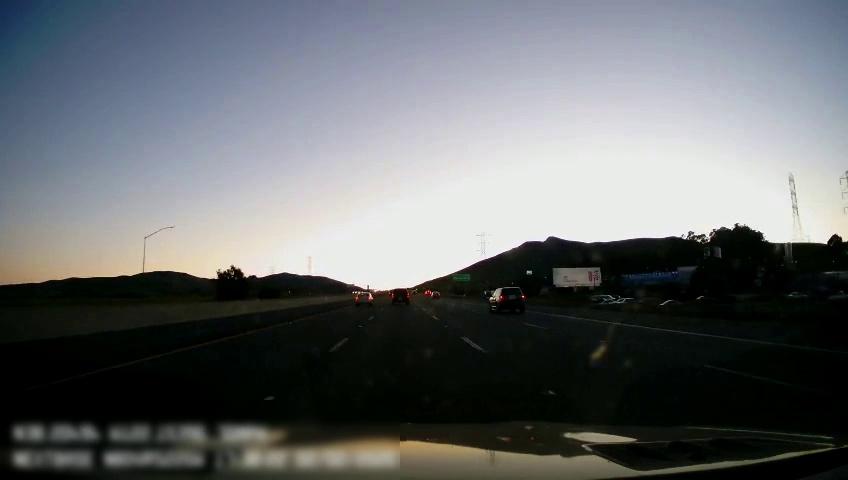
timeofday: Day
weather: Sunny
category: Drivable Space
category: Vehicles | Car
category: Vehicles | SUV
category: Vehicles | SUV
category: Vehicles | Van
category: Vehicles | Car
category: Vehicles | Truck
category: Vehicles | Car
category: Vehicles | Car
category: Vehicles | Car
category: Lanes | Alternate Lane
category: Lanes | Current Lane
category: Lanes | Current Lane
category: Lanes | Alternate Lane
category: Lanes | Alternate Lane
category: Traffic | Signs